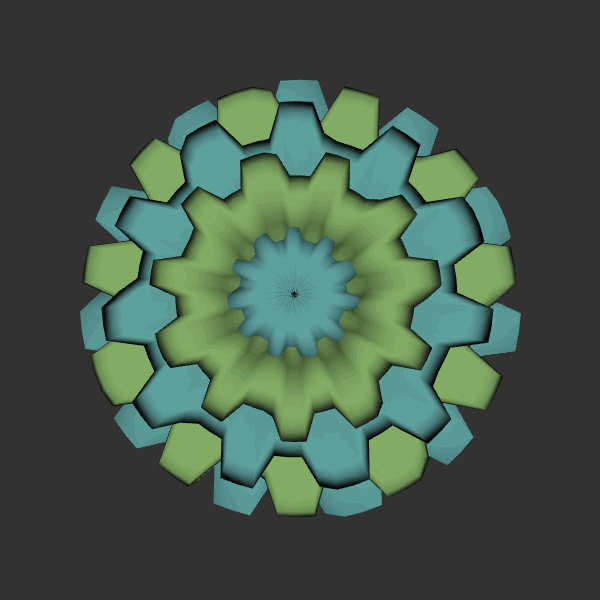
Background: dark